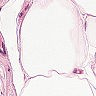
Metastatic tissue present: no